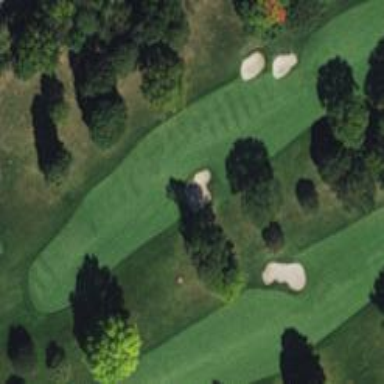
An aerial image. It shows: Well-maintained grassy area known as fairway on golf course.